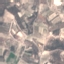
Land use / land cover: PermanentCrop